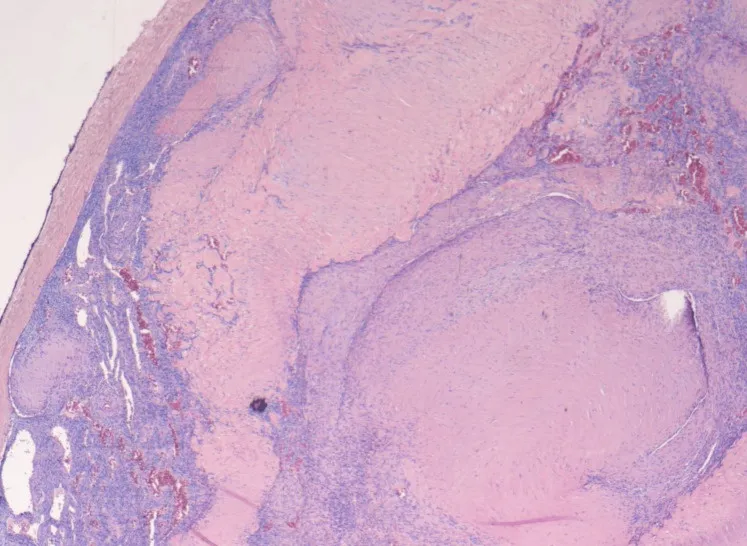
Hematoxylin and eosin-stained specimen at low magnification (4x), illustrating nodular collections of spindle-like myofibroblasts.
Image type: pathology (h&e)